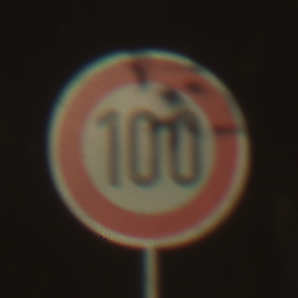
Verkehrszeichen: Geschwindigkeit100
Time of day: SunriseSunset
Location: Outdoor (Nature)
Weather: PartlyCloudy
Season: NotSpecified
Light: Natural